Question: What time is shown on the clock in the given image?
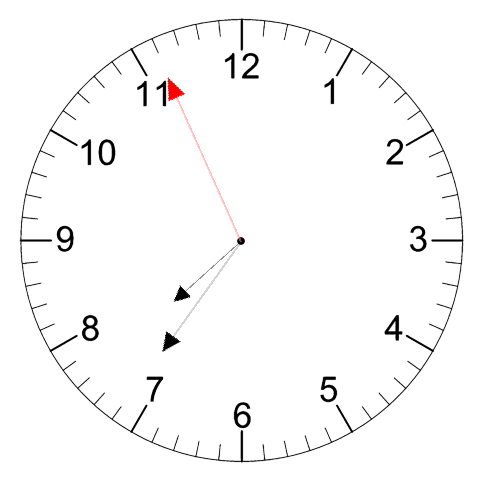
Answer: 07:35:56